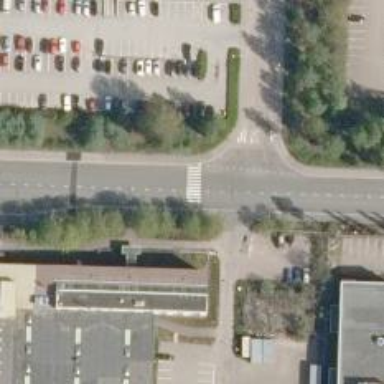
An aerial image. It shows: Crossing on asphalt cycleway.